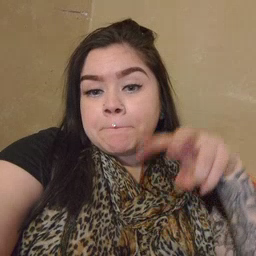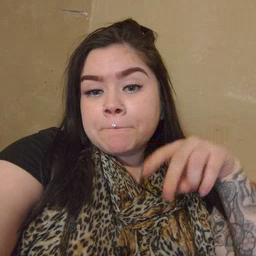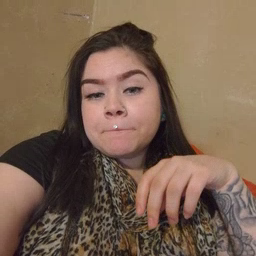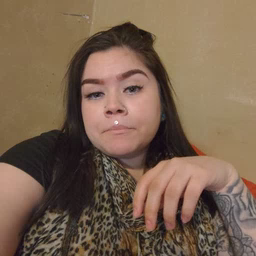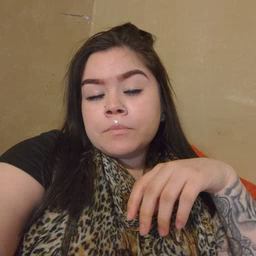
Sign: jump